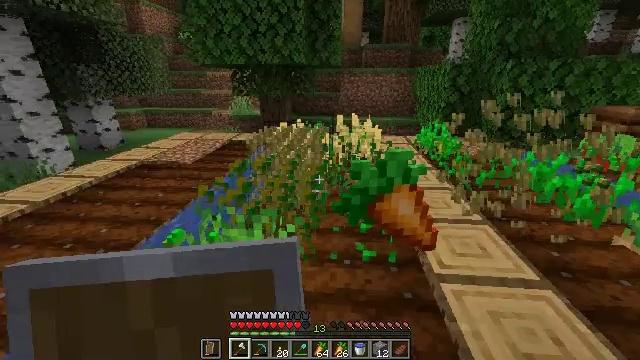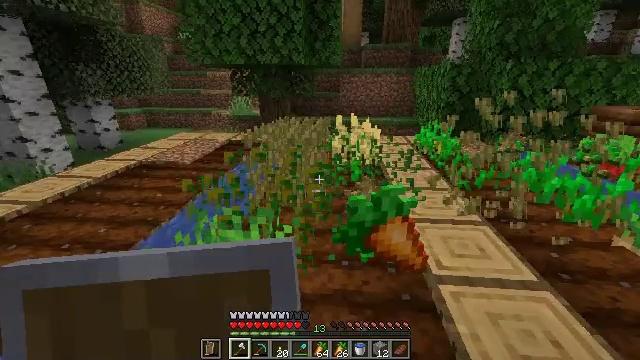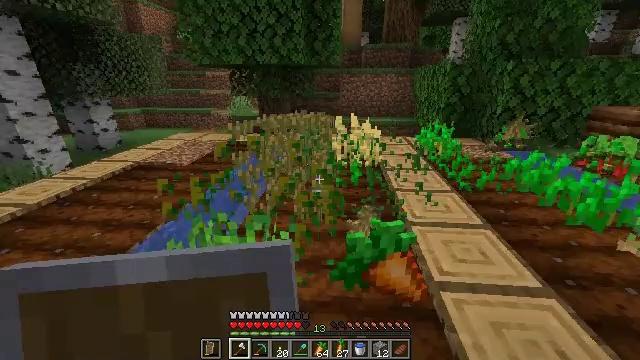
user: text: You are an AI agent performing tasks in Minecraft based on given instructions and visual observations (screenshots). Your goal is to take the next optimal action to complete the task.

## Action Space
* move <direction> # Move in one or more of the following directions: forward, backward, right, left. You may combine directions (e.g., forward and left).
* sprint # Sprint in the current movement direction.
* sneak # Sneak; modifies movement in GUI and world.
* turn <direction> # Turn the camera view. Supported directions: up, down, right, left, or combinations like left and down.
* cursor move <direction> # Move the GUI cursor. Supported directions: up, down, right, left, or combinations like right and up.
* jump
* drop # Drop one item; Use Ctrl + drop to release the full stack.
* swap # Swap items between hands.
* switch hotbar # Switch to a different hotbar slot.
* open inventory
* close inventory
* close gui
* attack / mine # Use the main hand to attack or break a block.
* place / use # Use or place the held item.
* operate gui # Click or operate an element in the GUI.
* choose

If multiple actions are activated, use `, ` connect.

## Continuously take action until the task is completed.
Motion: motion action
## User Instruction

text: Mine potatoes from the farmland.
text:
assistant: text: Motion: attack / mine
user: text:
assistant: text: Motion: move forward, attack / mine
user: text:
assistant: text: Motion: attack / mine